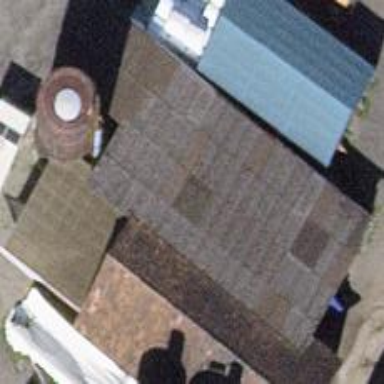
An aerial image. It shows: View of roof of building.